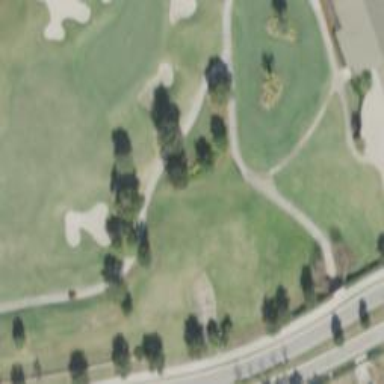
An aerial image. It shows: Path designated for golf carts.